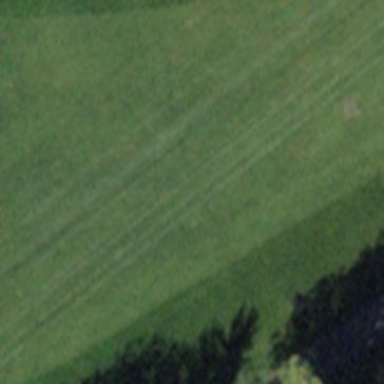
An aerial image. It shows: Golf fairway surrounded by grass.